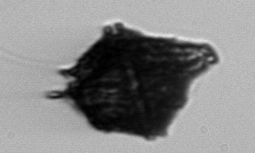
Label: Gonyaulax